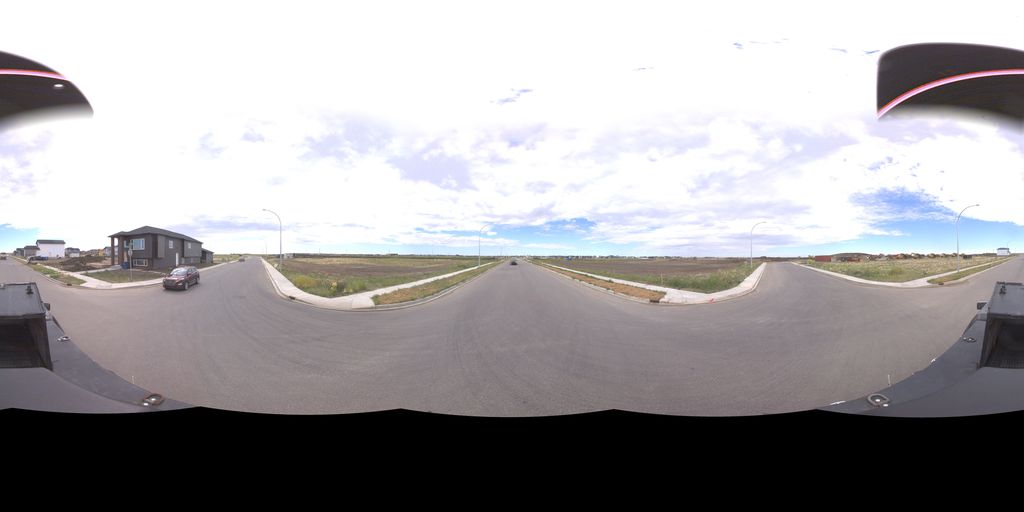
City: saskatoon